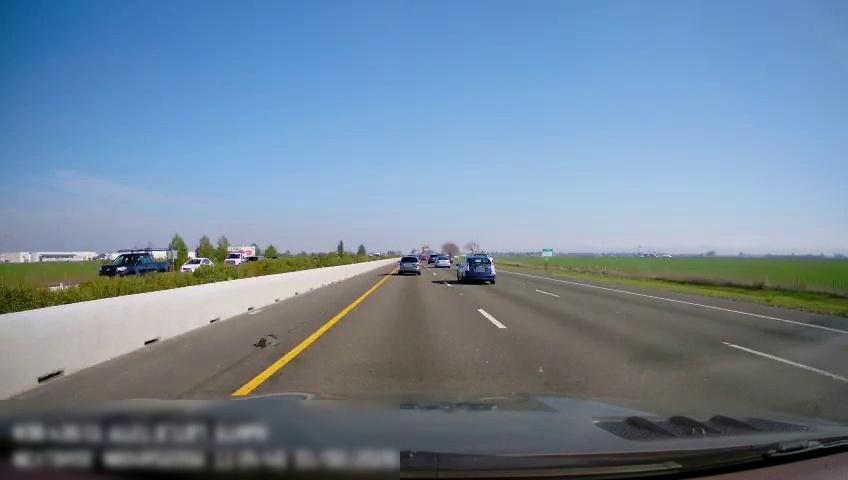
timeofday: Day
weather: Sunny
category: Drivable Space
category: Vehicles | Car
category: Vehicles | Truck
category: Vehicles | Car
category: Vehicles | SUV
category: Vehicles | Car
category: Vehicles | Car
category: Vehicles | Car
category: Vehicles | SUV
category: Lanes | Current Lane
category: Lanes | Current Lane
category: Lanes | Alternate Lane
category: Lanes | Alternate Lane
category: Traffic | Signs